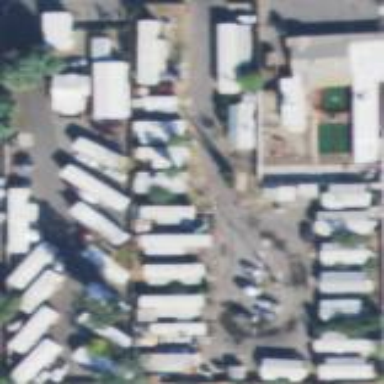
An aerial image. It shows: Residential area designated as trailer park.